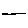
Label: line